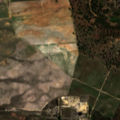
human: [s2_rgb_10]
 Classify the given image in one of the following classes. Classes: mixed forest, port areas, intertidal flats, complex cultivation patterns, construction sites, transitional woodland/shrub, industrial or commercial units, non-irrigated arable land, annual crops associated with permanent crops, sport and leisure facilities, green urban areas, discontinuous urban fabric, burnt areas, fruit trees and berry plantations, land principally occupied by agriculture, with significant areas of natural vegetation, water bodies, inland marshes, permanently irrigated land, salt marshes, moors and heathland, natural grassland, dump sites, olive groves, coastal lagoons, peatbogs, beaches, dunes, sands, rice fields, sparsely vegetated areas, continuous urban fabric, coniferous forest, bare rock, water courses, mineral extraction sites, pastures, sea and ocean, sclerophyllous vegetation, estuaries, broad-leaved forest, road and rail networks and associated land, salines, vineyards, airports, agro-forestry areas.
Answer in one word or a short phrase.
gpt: industrial or commercial units, non-irrigated arable land, agro-forestry areas, broad-leaved forest, mixed forest, transitional woodland/shrub